Question:
From the above screenshot, I'm trying to add multiple rows into the 'F' column from cells 'C' and 'D'.
I have manually done some of them myself, ex:
Cell 'F2' is '=SUM(C2+D2)',
Cell 'F3' is '=SUM(C3+D3)'
Is there a way to copy this sum forumla and increment it for the cell row number that it is in, or must I do every formula in column 'F' manually?
Thanks!
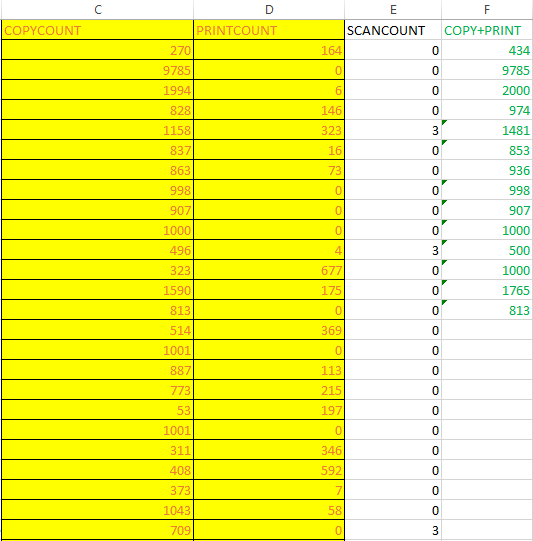
Answer: Select cell with formula in column F. Grab the black square in the bottom right corner of the selected cell (pressing left mouse button). Move mouse
to the last cell in column F. Release left mouse button. It's done.